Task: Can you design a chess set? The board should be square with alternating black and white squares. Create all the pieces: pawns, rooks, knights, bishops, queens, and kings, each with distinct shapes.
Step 5571:
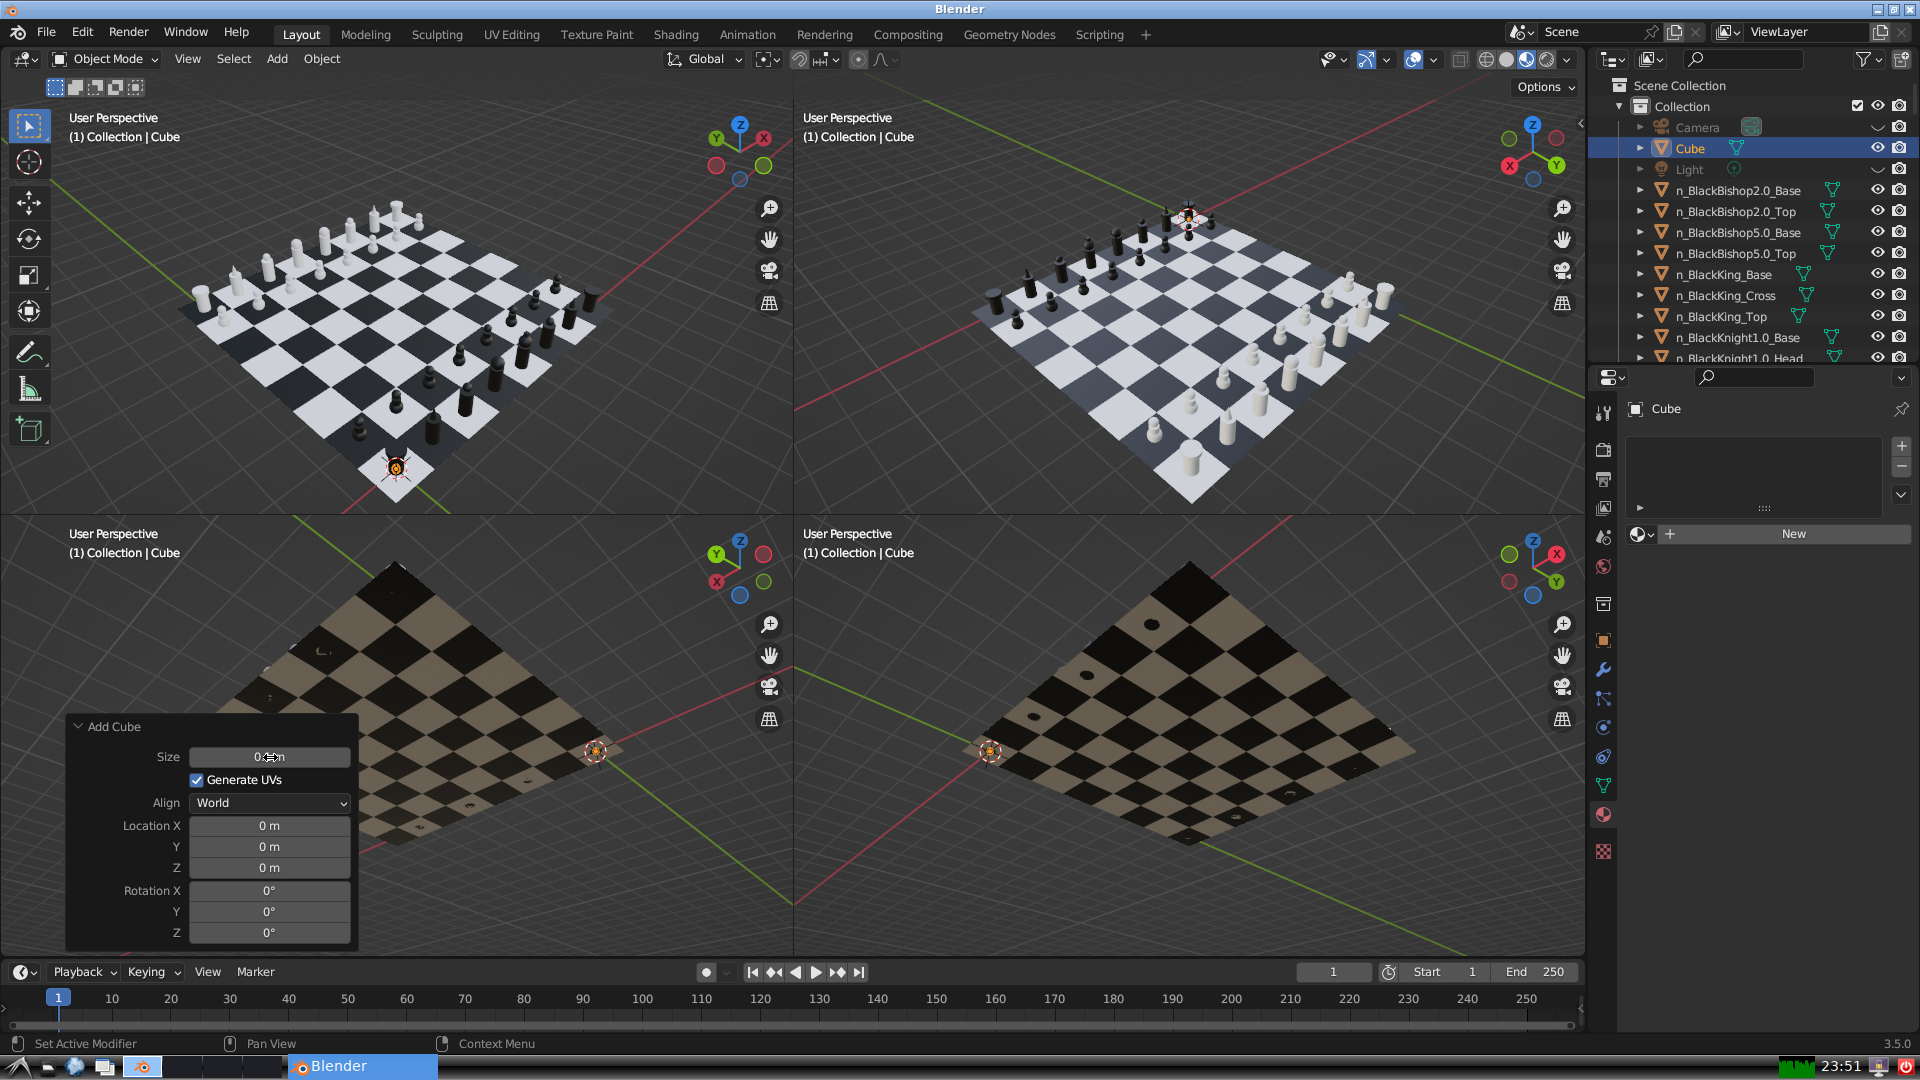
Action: {"mouse_move": [960, 540]}